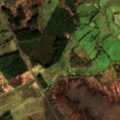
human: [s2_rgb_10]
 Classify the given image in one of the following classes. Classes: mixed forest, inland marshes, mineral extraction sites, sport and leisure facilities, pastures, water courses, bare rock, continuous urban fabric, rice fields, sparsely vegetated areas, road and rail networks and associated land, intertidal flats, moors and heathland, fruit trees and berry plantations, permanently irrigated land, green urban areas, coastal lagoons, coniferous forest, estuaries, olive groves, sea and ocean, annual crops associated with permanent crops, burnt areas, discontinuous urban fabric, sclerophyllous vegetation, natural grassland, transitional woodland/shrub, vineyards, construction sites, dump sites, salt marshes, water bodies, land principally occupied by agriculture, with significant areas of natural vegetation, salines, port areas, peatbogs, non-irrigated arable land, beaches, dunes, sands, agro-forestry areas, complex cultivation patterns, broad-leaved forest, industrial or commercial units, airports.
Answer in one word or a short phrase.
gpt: pastures, coniferous forest, transitional woodland/shrub, peatbogs